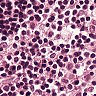
Metastatic tissue present: no